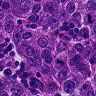
Metastatic tissue present: yes